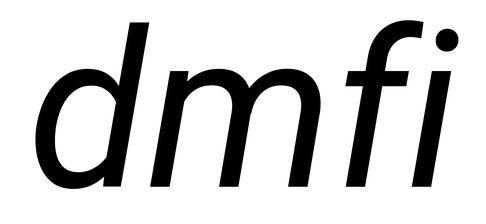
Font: Roboto-Italic_Italic